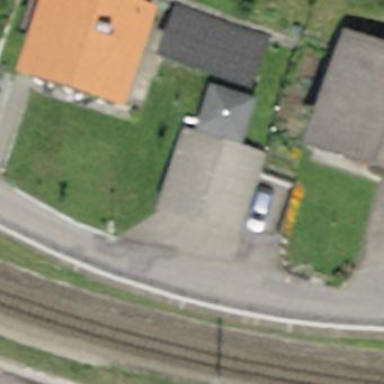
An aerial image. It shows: Group of garages.